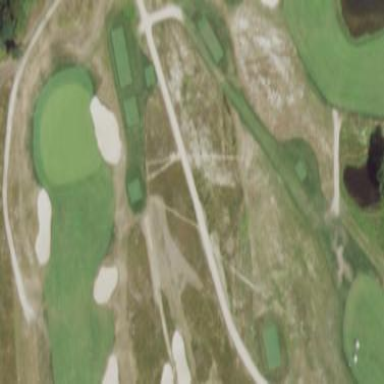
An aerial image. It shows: Rough area in golf course.